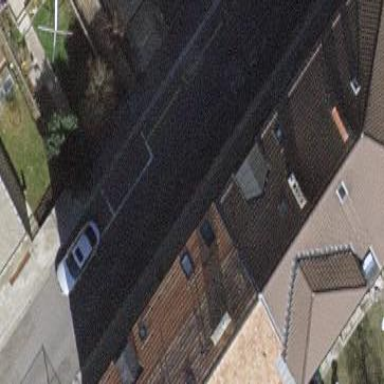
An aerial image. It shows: Apartment building with hipped roof.